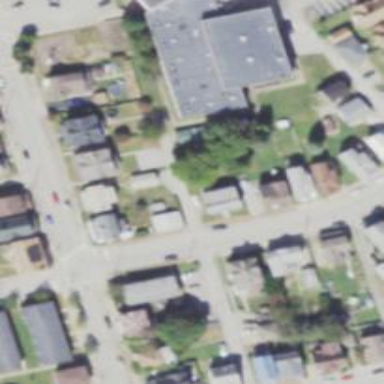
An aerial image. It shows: Alleyway designated as service road.